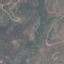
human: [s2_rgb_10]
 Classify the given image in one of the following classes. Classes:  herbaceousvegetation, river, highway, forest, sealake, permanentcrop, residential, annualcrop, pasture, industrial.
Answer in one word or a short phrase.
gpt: HerbaceousVegetation